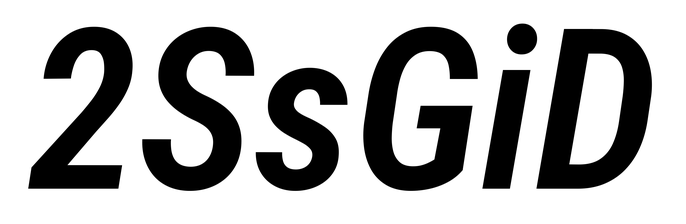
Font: Roboto-Italic_Condensed_SemiBold_Italic